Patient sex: F
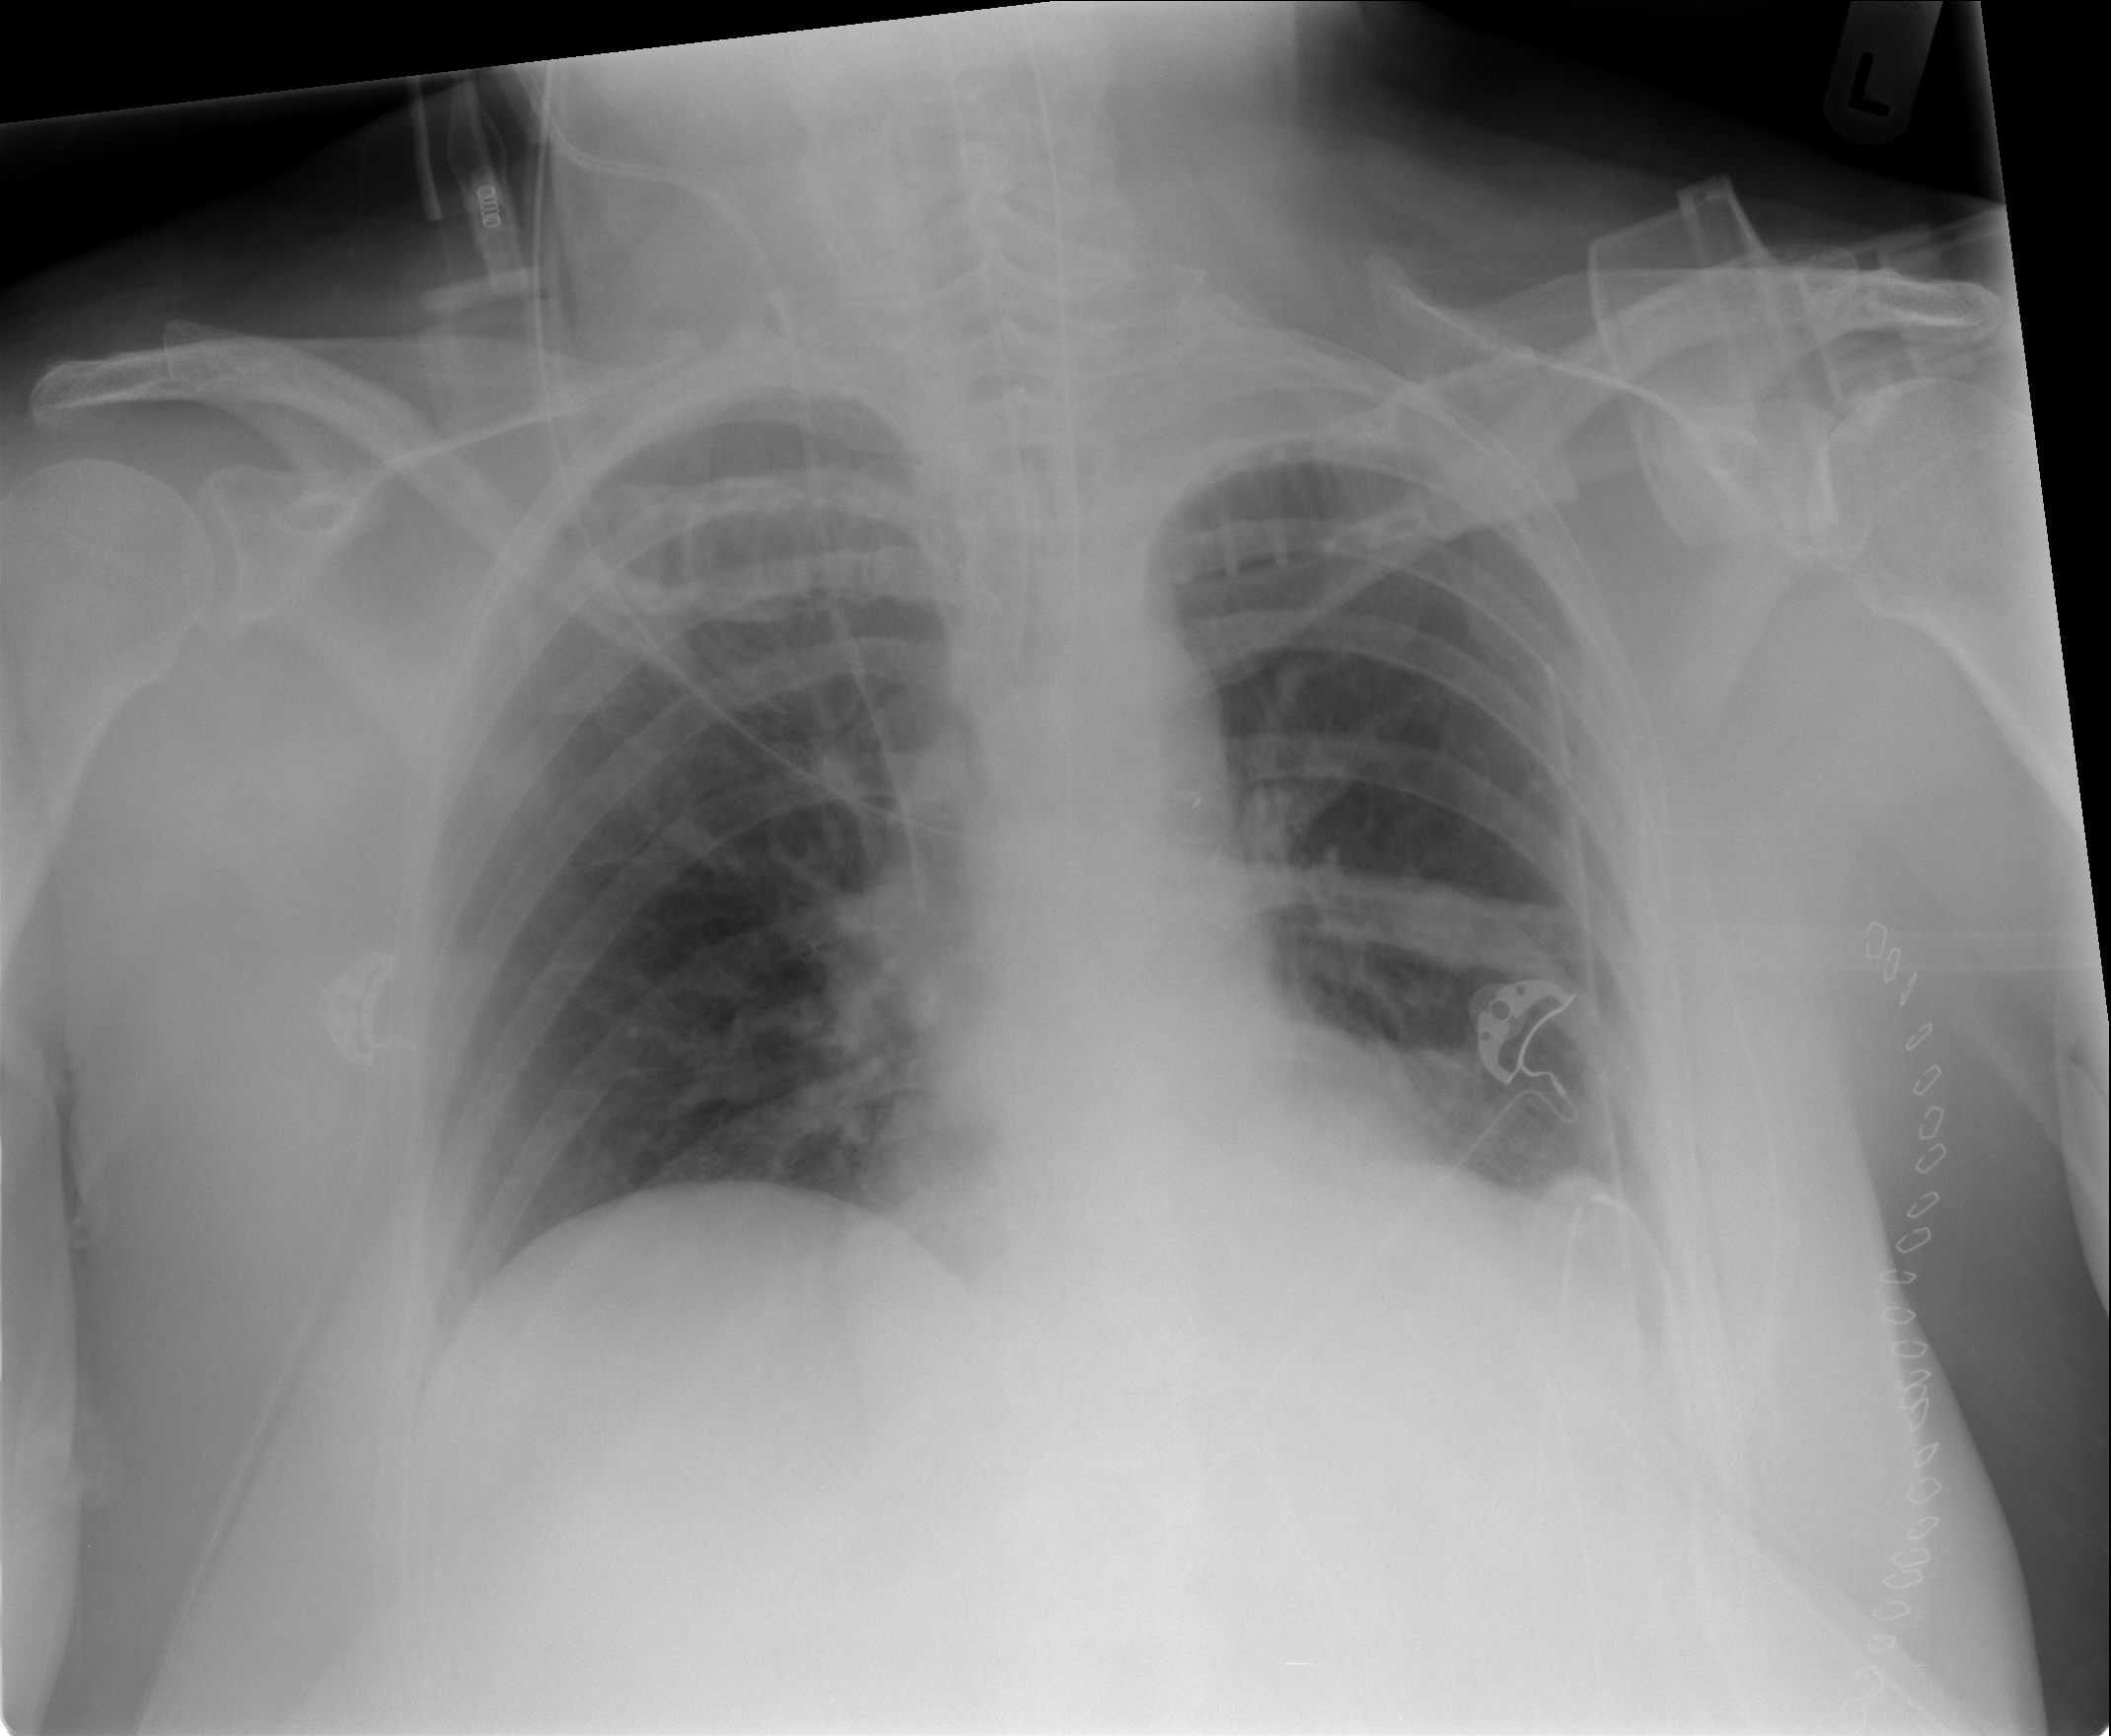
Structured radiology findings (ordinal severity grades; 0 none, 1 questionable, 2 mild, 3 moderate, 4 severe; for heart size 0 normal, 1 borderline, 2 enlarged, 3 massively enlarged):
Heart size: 0
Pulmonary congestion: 0
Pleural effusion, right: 0
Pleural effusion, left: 2
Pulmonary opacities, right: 0
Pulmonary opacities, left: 0
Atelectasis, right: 0
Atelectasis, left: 2